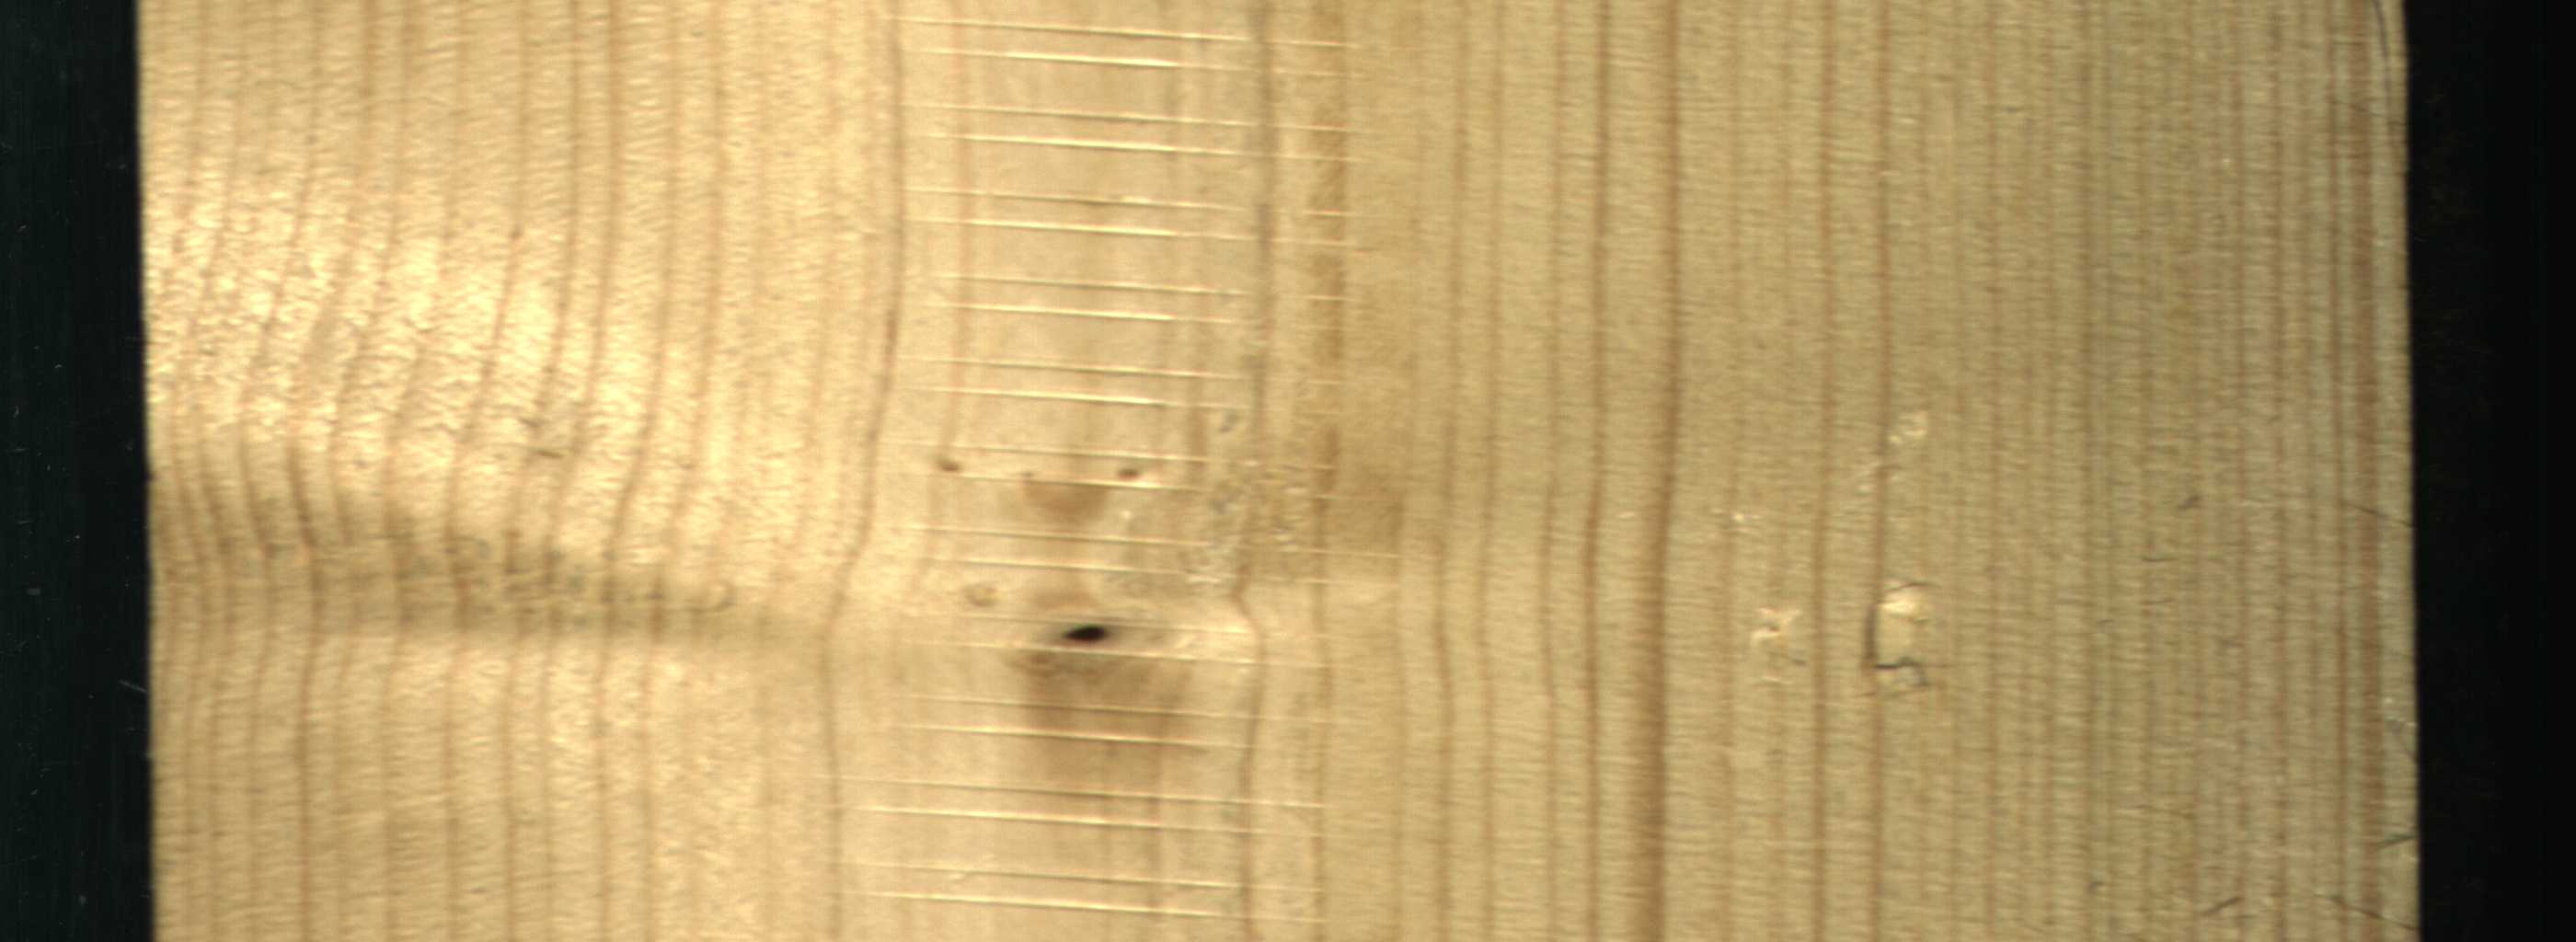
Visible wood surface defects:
Dead_Knot